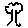
Label: tree